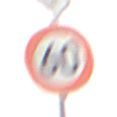
Verkehrszeichen: Geschwindigkeit60
Zusatzzeichen oben: Vorfahrtsstrasse
Umgebung: Outdoor, Nature
Tageszeit: Midday
Wetter: Overcast
Licht: Natural
Jahreszeit: NotSpecified
Kontrast: LowContrast